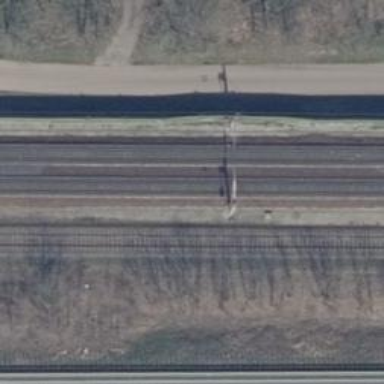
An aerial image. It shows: Milestone along the railway with catenary mast.